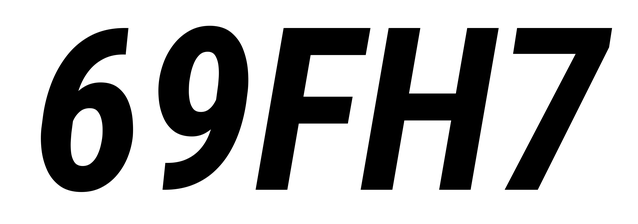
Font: Roboto-Italic_Condensed_Bold_Italic